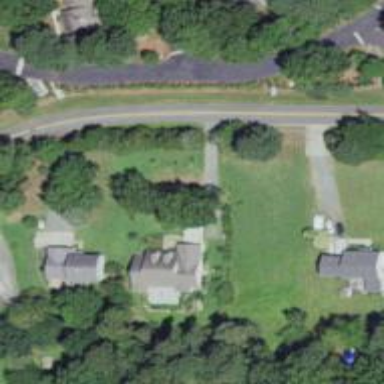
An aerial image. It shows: Driveway leading to service road.